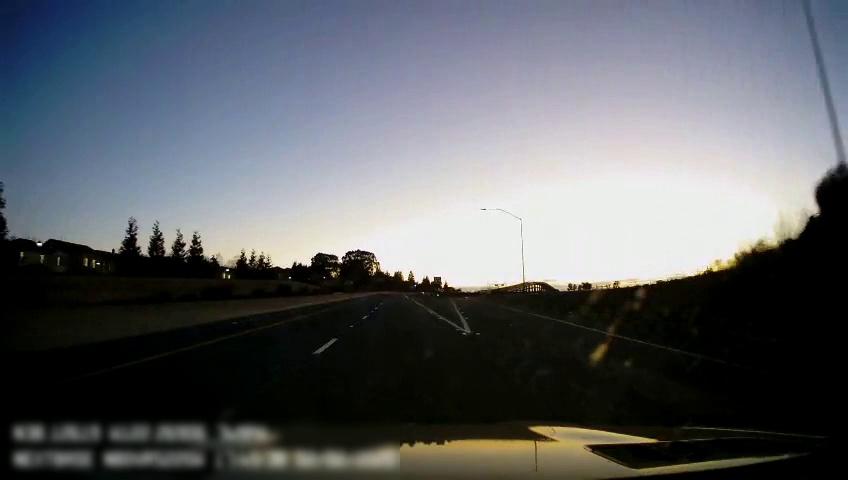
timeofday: Dusk/Dawn/Twilight
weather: Sunny
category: Drivable Space
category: Lanes | Current Lane
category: Lanes | Current Lane
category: Lanes | Alternate Lane
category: Lanes | Alternate Lane
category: Lanes | Alternate Lane